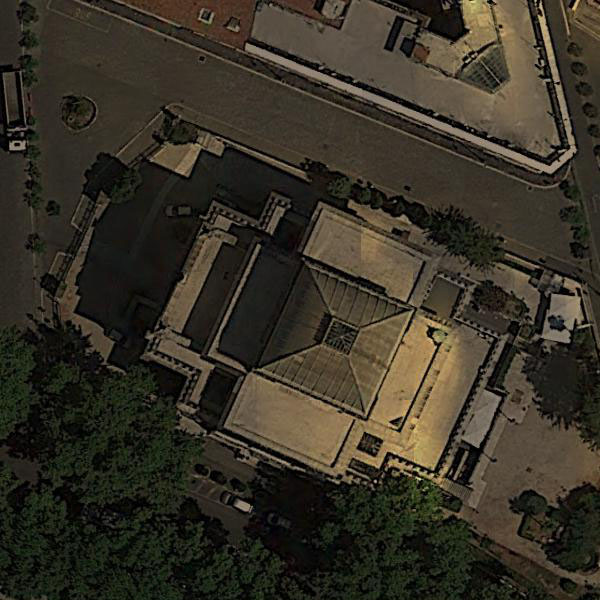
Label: Church